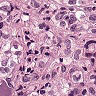
Metastatic tissue present: yes